Question: In Google Analytics documentation they provide the next code:

Is it possible to track a view without using heritage?
Thanks in advance!
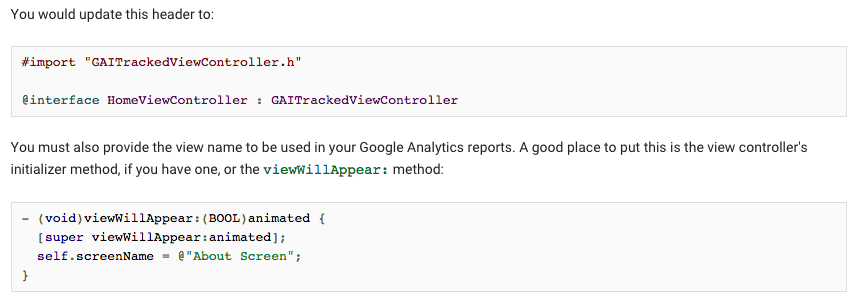
Answer: Yes, It is possible. After You setup your defaultTracker in AppDelegate didFinishLaunchingWithOptions method like this;
'''
id<GAITracker> tracker = [[GAI sharedInstance] trackerWithTrackingId:@"your_tracking_id"];
[[GAI sharedInstance] setDefaultTracker:tracker];
'''
You can use this in your class that is without heritage;
'''
-(void)viewWillAppear:(BOOL)animated{
id<GAITracker> tracker = [[GAI sharedInstance] defaultTracker];
[tracker set:kGAIScreenName value:@"YourViewControllerName"];
[tracker send:[[GAIDictionaryBuilder createAppView] build]]; }
'''